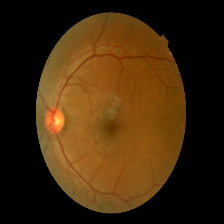
Diabetic retinopathy grade: Mild